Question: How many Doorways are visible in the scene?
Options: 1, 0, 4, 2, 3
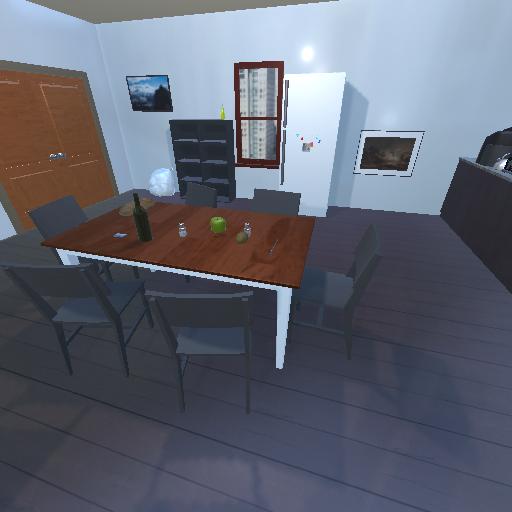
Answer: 1